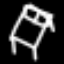
Label: bed